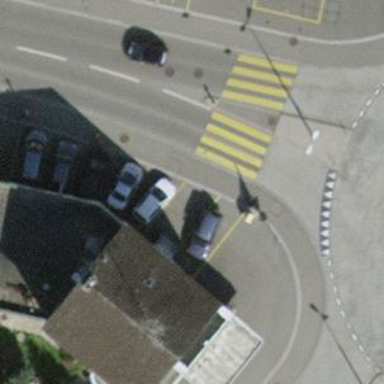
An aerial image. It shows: Uncontrolled zebra crossing on the road.